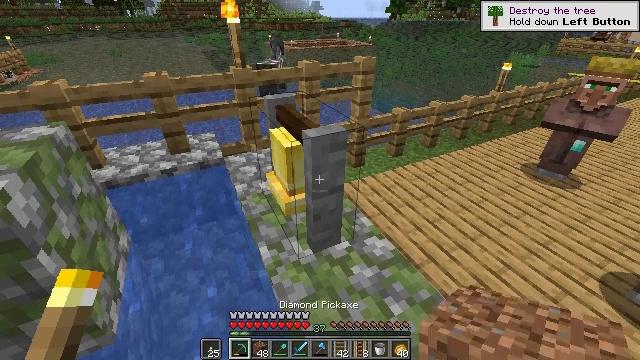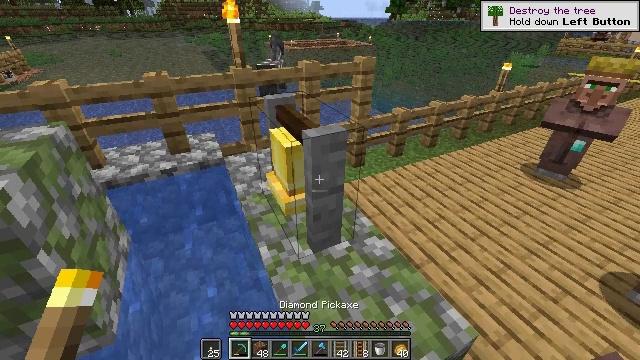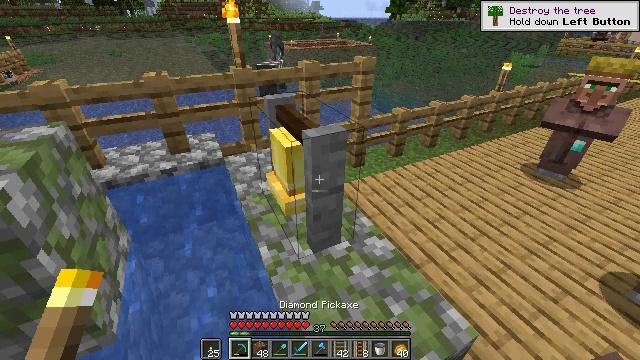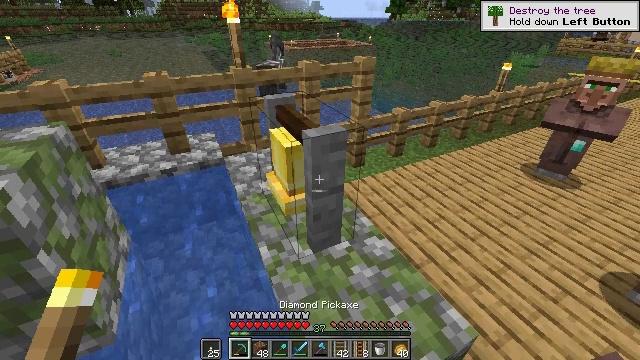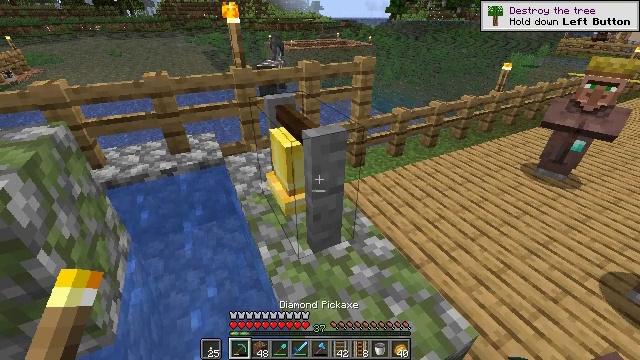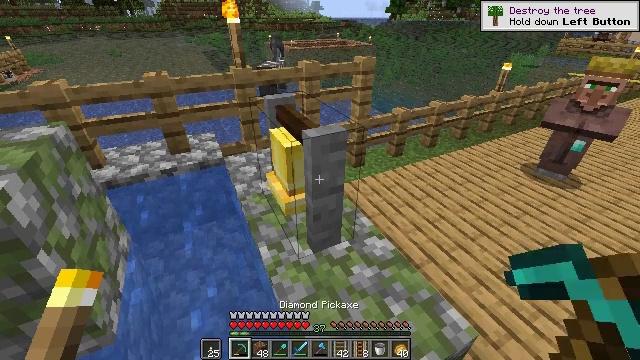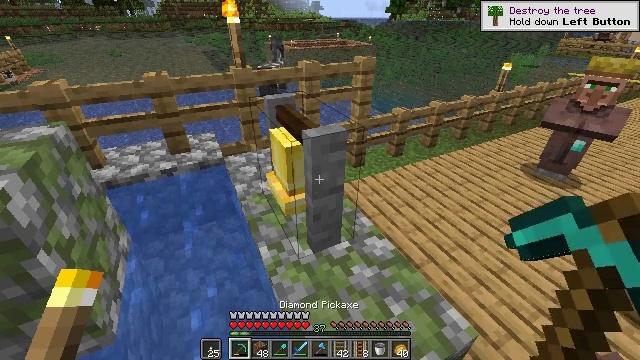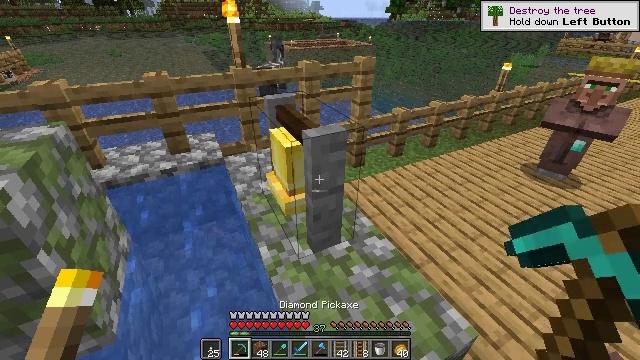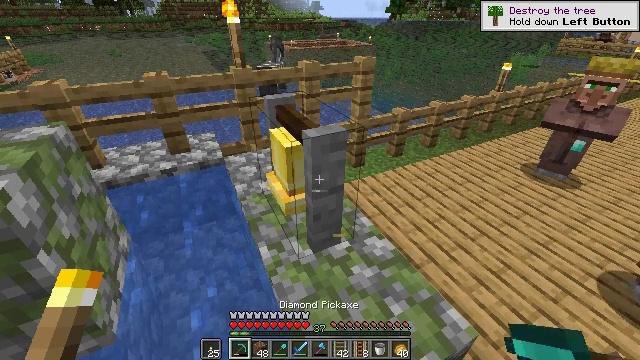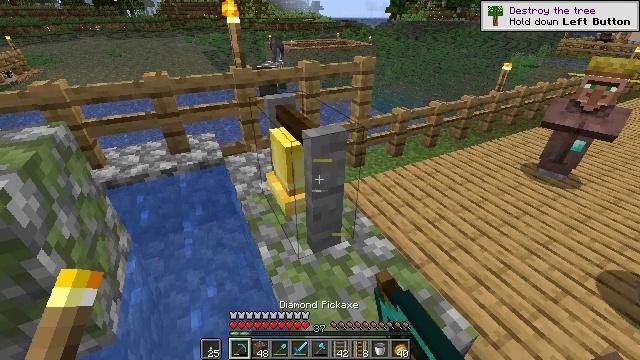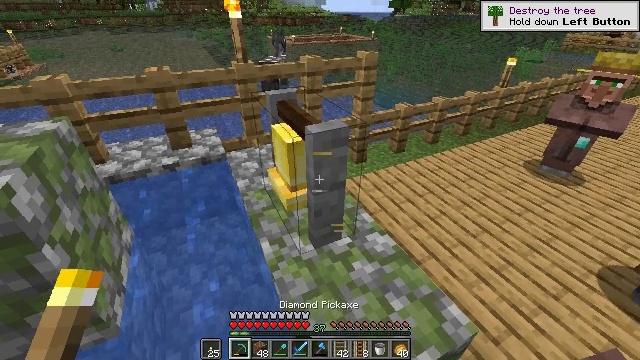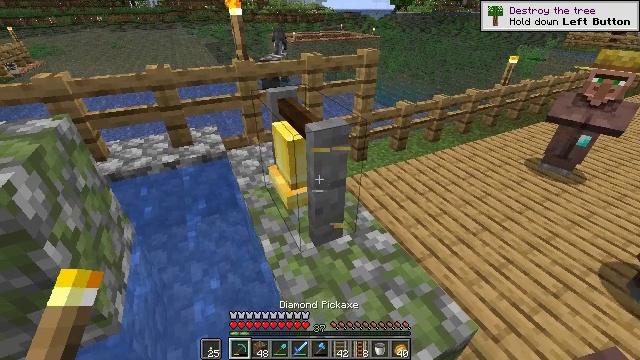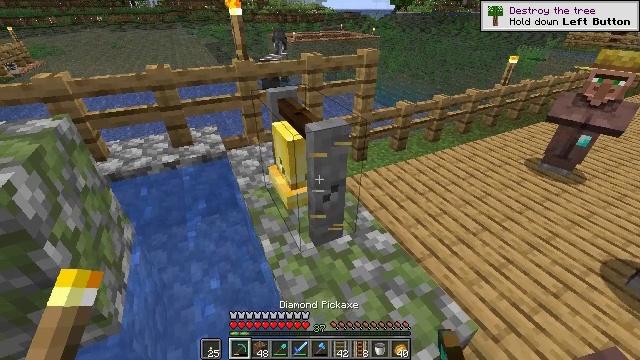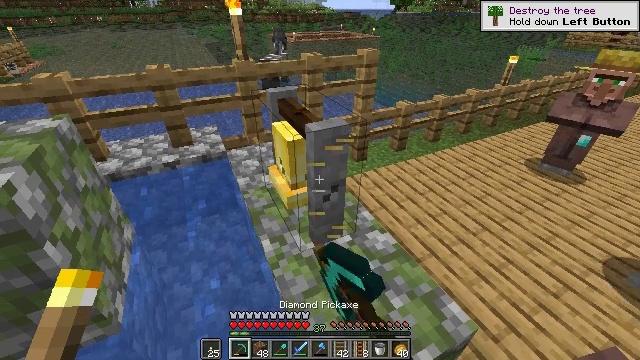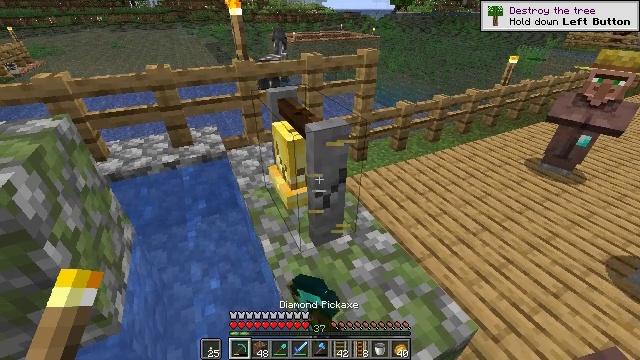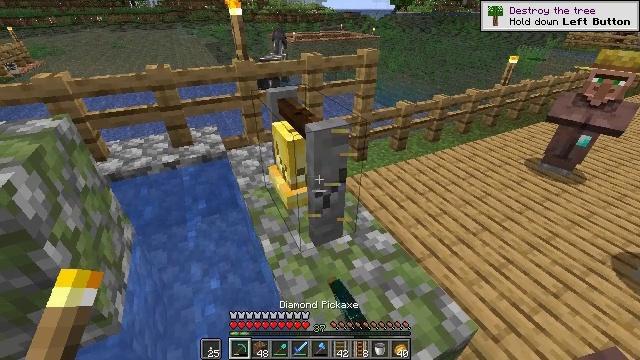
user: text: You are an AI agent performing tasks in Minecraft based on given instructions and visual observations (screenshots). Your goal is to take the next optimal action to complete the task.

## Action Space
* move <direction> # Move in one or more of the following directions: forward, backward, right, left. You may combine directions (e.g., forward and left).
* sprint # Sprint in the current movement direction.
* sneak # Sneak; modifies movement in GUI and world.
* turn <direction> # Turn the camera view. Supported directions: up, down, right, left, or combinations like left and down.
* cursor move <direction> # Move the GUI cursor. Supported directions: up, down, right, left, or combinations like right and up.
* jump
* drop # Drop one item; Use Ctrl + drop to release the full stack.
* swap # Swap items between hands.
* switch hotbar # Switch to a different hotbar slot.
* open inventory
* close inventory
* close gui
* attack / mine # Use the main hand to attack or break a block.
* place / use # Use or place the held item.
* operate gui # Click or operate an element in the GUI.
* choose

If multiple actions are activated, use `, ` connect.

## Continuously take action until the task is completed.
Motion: motion action
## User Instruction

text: Attack the bell to remove it.
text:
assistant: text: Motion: no_op
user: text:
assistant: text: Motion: no_op
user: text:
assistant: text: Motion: no_op
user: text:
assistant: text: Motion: no_op
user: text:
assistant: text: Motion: no_op
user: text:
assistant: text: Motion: no_op
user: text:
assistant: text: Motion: no_op
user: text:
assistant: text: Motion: attack / mine
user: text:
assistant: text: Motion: attack / mine
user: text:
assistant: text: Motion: attack / mine
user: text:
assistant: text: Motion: attack / mine
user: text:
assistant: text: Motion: attack / mine
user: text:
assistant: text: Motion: attack / mine
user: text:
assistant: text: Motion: attack / mine
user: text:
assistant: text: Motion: attack / mine
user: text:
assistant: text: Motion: attack / mine
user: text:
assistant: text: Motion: attack / mine
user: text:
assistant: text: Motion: attack / mine
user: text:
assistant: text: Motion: attack / mine
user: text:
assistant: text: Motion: attack / mine
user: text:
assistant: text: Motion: attack / mine
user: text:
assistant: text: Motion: attack / mine
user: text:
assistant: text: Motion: attack / mine
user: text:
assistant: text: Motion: attack / mine
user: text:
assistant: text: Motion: no_op
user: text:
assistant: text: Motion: move forward
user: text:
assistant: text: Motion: move forward
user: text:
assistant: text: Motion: move forward
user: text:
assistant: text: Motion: move forward
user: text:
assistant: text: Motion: move forward